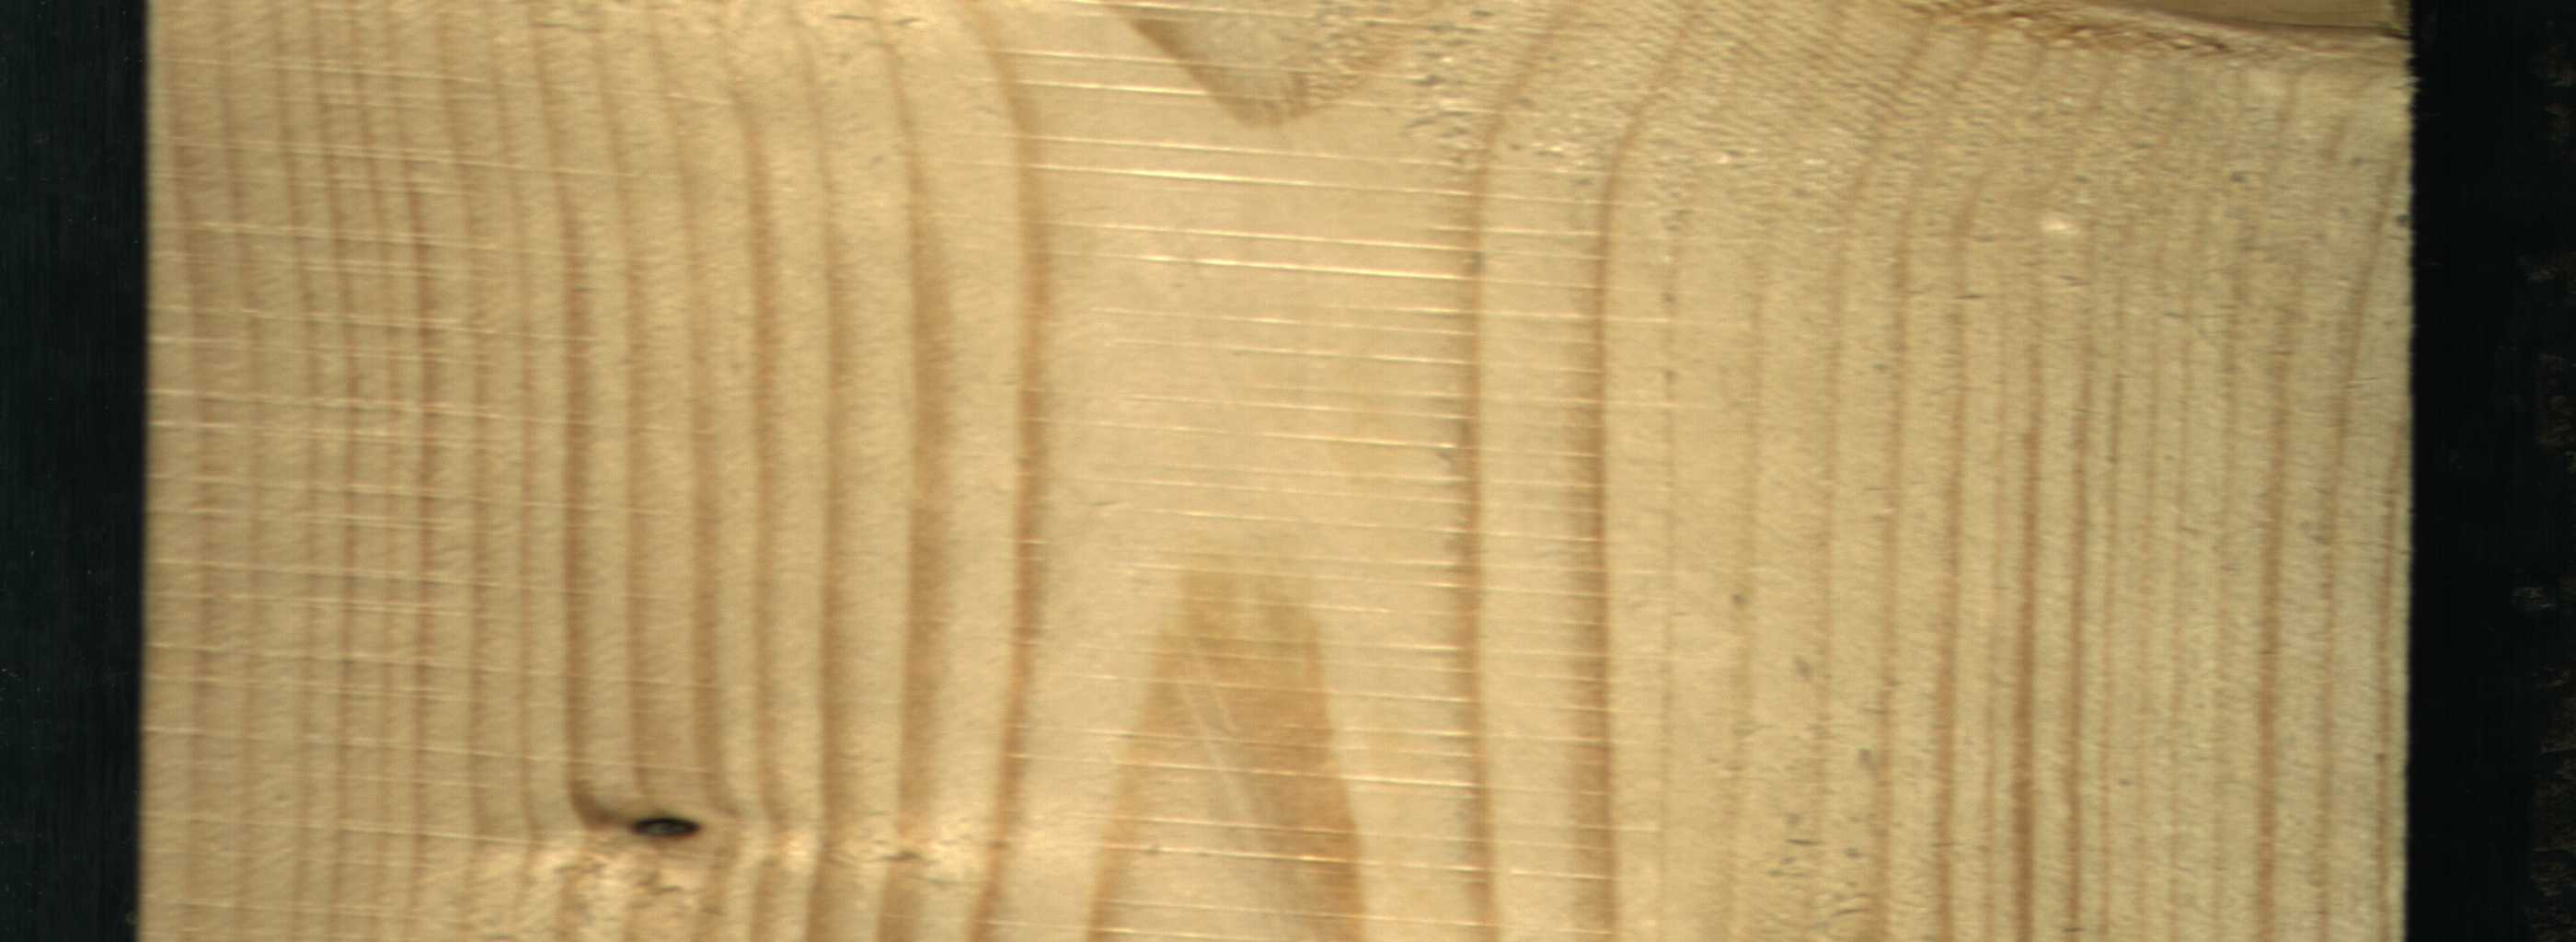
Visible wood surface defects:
Dead_Knot
Live_Knot